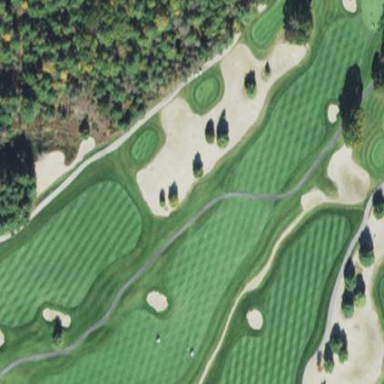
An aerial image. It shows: Golf bunker filled with sandy terrain.